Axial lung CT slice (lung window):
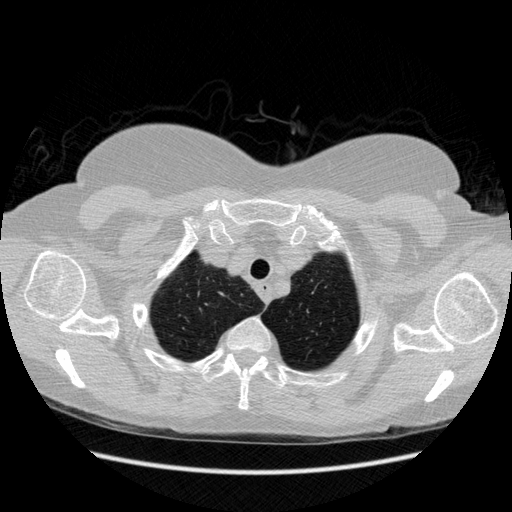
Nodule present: no